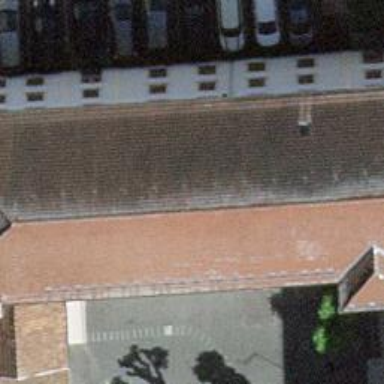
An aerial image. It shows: School.